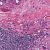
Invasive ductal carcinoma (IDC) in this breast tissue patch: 1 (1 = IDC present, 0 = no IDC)